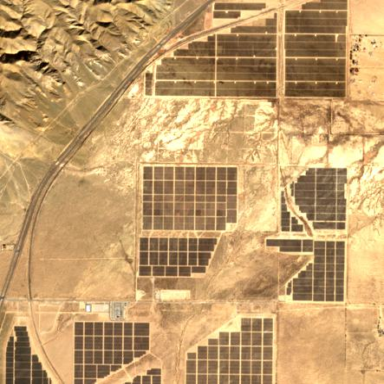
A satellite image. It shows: Solar photovoltaic power plant surrounded by fence.